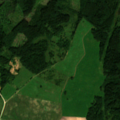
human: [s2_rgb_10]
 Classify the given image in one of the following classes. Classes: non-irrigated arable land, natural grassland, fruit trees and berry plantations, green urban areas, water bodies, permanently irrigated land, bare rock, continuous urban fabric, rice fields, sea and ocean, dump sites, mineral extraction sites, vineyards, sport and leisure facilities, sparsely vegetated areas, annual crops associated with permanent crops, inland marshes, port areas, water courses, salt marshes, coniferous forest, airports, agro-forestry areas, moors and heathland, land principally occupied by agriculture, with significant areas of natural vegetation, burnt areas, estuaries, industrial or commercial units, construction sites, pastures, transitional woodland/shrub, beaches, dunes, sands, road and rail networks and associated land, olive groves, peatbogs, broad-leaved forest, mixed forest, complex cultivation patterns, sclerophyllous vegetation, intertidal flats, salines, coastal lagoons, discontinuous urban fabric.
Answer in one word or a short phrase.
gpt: non-irrigated arable land, land principally occupied by agriculture, with significant areas of natural vegetation, broad-leaved forest, mixed forest